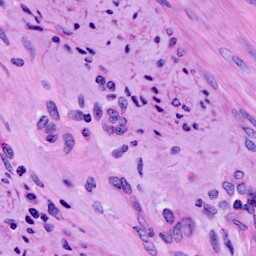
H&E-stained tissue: Cervix